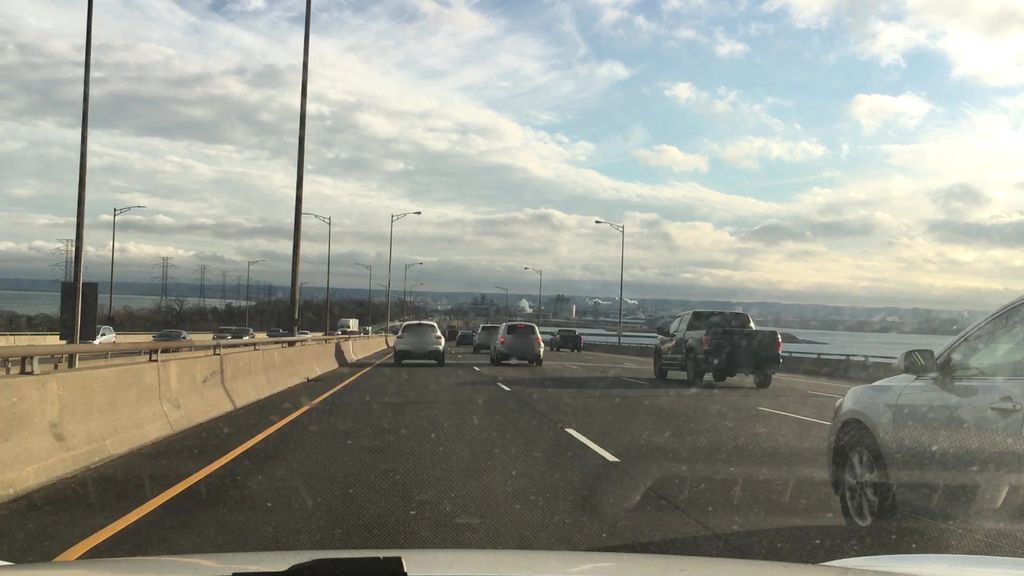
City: hamilton